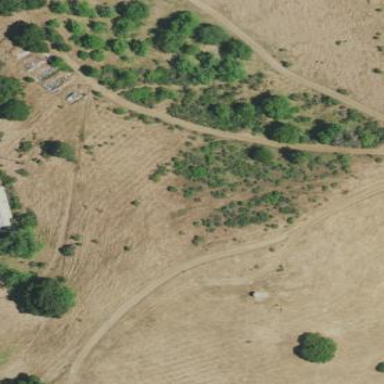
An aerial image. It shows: Patch of scrub vegetation.